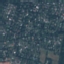
Label: Residential